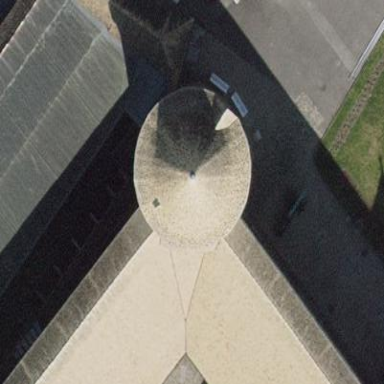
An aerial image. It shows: Building with pyramidal-shaped roof made of roof tiles.